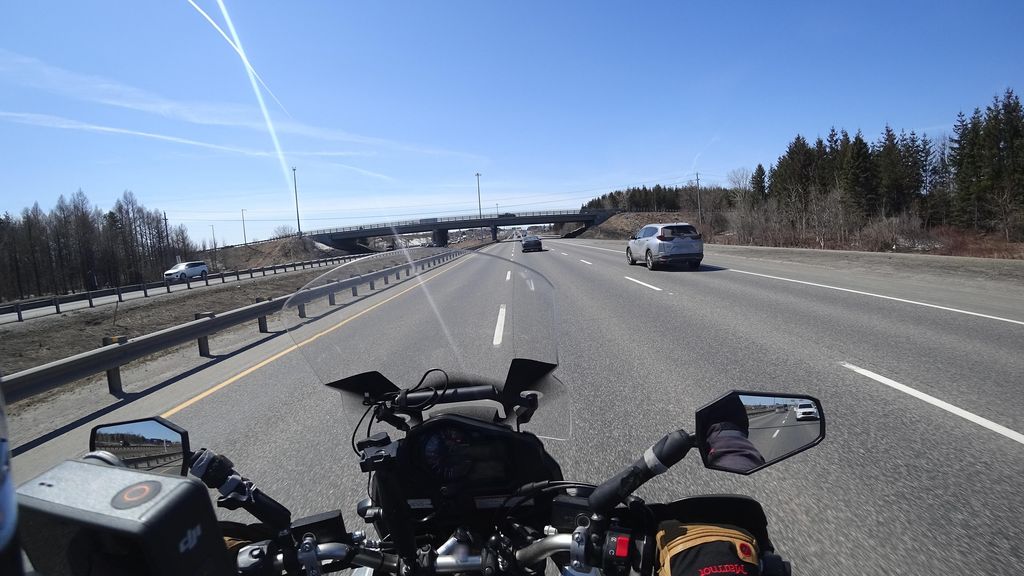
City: quebec_city